This plot shows a bearing's acceleration signal over time (raw waveform). Based on the visible evidence, which condition applies: normal, inner_race, outer_race, ball?
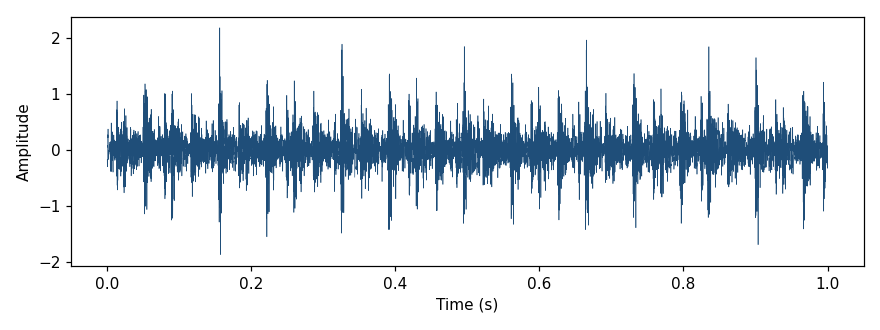
Answer: outer_race